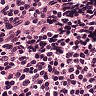
Metastatic tissue present: no